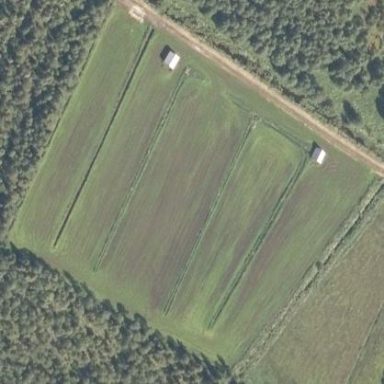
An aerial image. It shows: Farmland adjacent to bog wetland.